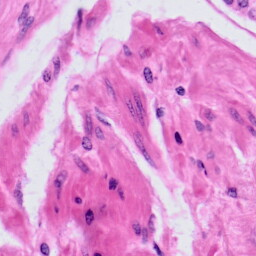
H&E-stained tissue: Prostate